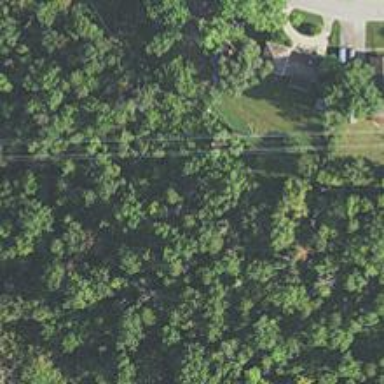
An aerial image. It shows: Power pole.